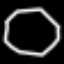
Label: octagon